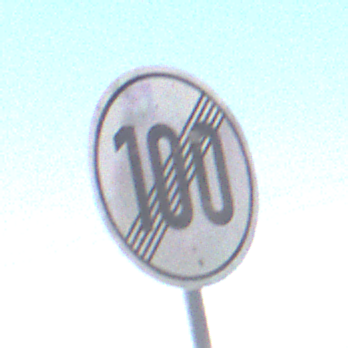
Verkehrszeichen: EndeGeschwindigkeit100
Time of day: Midday
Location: Outdoor (RoadRail)
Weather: Clear
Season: Summer
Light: Natural